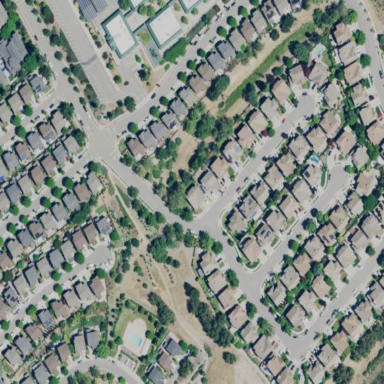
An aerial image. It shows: Residential area consisting of single-family homes.